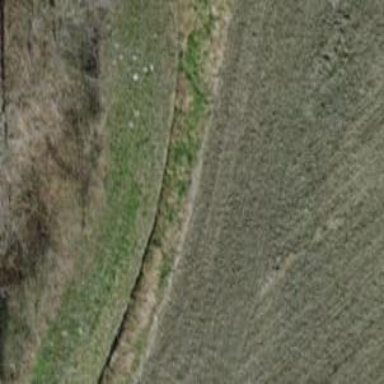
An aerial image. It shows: Ditch serving as waterway.